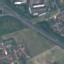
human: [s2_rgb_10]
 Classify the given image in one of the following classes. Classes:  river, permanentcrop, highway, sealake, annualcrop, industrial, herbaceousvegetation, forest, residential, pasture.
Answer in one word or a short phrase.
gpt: Highway